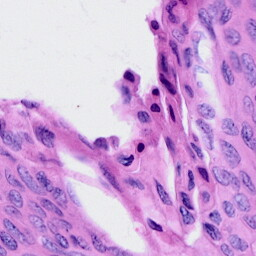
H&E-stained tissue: Cervix